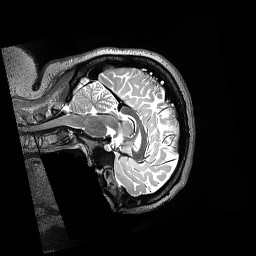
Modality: T2w
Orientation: sagittal
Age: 23
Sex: female
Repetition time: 3.2 s
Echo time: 0.563 s